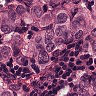
Metastatic tissue present: yes